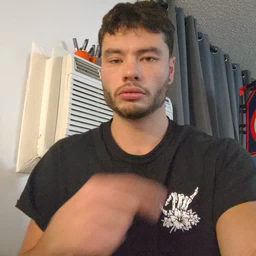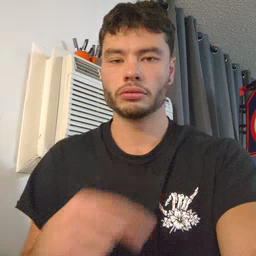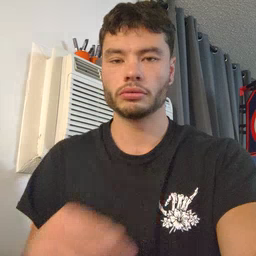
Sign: go